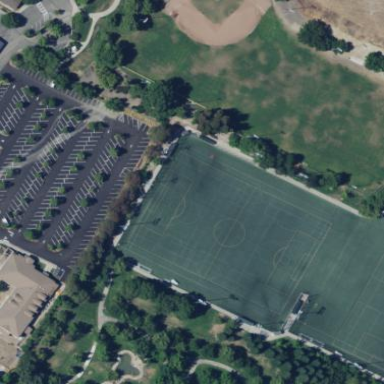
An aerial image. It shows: Artificial turf pitch for soccer and lacrosse.